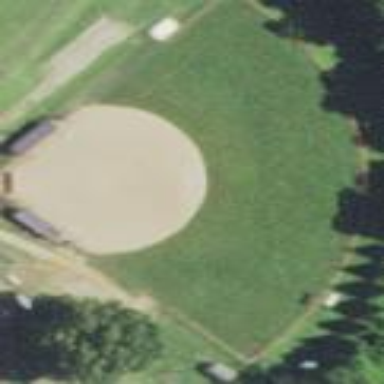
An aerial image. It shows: Softball pitch for leisure and sport activities.